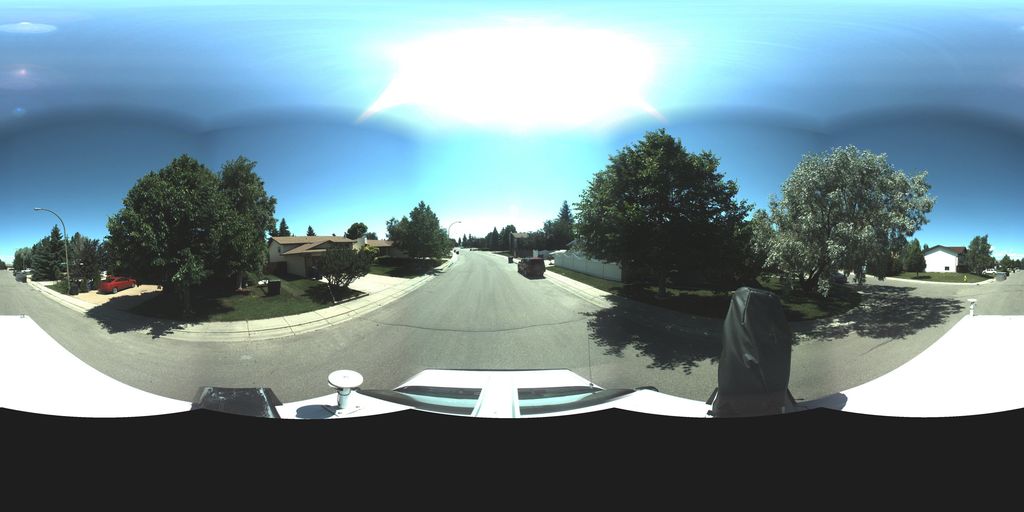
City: saskatoon